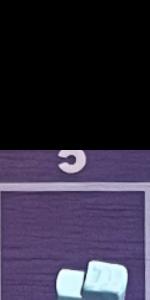
Label: Empty